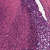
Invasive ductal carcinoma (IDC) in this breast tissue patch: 0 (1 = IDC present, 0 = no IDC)